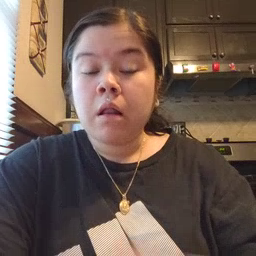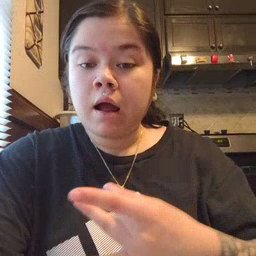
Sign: like